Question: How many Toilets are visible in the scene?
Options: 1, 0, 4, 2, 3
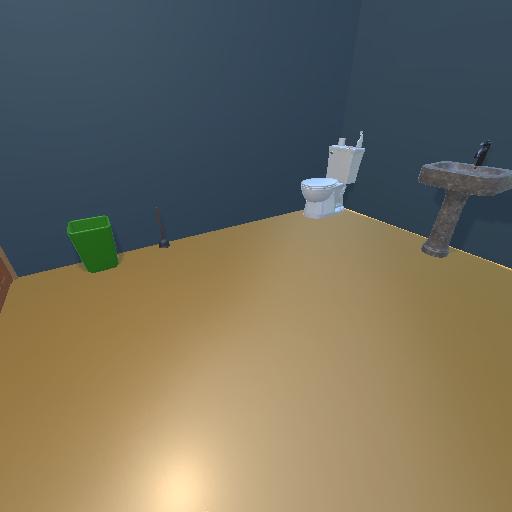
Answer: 1